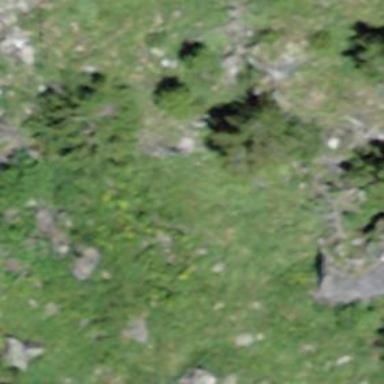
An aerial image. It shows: Needle-leaved tree in its natural environment.